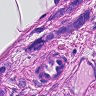
Metastatic tissue present: yes